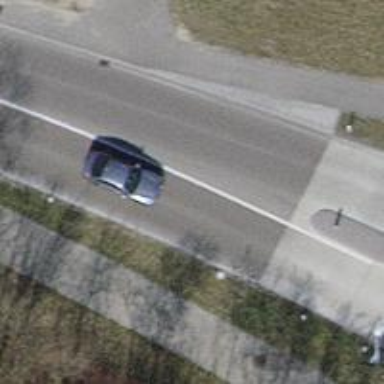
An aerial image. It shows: Asphalt road classified as primary highway.